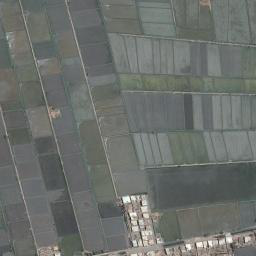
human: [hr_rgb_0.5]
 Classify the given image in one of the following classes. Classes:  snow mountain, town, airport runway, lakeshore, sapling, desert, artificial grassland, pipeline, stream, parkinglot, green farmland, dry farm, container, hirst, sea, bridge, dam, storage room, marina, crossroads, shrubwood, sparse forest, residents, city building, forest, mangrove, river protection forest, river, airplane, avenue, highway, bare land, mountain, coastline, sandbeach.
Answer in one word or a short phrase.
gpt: green farmland